Question: I've tried Chart.js, ChartJS.js, Highchart.js, and some straight forward CSS changes with jQuery, and nothing's working right. Here's what I'm hoping to accomplish:

I apologize for my lack of code, and I'm not looking for anyone to build me a solution. I'm not having any luck with Google and I'm out of creative ideas. Could anyone offer a suggestion or point me towards a possible solution?
Thanks
Update: here's an attempt to use rotate()
'''
<div id="spectrumDoughnutWrapper">
<canvas class="chart" id="spectrumDoughnut" width="150" height="150"></canvas>
</div>
buildChart(0);
$('spectrumDoughnut').click(function(){
buildChart(20);
});
function buildChart(degree){
var ctx = document.getElementById("spectrumDoughnut").getContext("2d");
var data = [
{ value: 10, color:"#ad6262" },
{ value: 10, color:"#c26558" },
{ value: 10, color:"#c8896e" },
{ value: 10, color:"#d9bc78" },
{ value: 10, color:"#fdf57a" },
{ value: 10, color:"#b3c78f" },
{ value: 10, color:"#a3b476" },
{ value: 10, color:"#768b69" },
{ value: 10, color:"#6988b0" },
{ value: 10, color:"#698880" },
{ value: 10, color:"#8d95b9" },
{ value: 10, color:"#905e79" }
]
var options = {
//Boolean - Whether we should show a stroke on each segment
segmentShowStroke : true,
//String - The colour of each segment stroke
segmentStrokeColor : "#fff",
//Number - The width of each segment stroke
segmentStrokeWidth : 1,
//The percentage of the chart that we cut out of the middle.
percentageInnerCutout : 75,
//Boolean - Whether we should animate the chart
animation : true,
//Number - Amount of animation steps
animationSteps : 100,
//String - Animation easing effect
animationEasing : "easeOutBounce",
//Boolean - Whether we animate the rotation of the Doughnut
animateRotate : false,
//Boolean - Whether we animate scaling the Doughnut from the centre
animateScale : false
}
ctx.rotate(degree);
new Chart(ctx).Doughnut(data,options);
}
'''
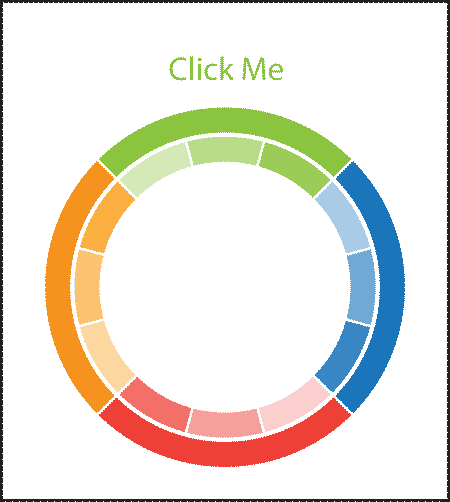
Answer: Rotation around a centerpoint involves 2 context transforms
- translate to the rotation point: context.translate(centerX,centerY);- rotate by a specified radian angle: context.rotate( 90 * Math.PI/180 );
Here's code and a Demo: <URL>
'''
<!doctype html>
<html>
<head>
<link rel="stylesheet" type="text/css" media="all" href="css/reset.css" /> <!-- reset css -->
<script type="text/javascript" src="http://code.jquery.com/jquery.min.js"></script>
<style>
body{ background-color: ivory; }
canvas{border:1px solid red;}
</style>
<script>
$(function(){
var canvas=document.getElementById("canvas");
var ctx=canvas.getContext("2d");
ctx.lineWidth=20;
var PI=Math.PI;
var rotation=0;
var arcs=[];
arcs.push({cx:150,cy:150,radius:100,startAngle:-45,endAngle:45,color:"blue"});
arcs.push({cx:150,cy:150,radius:100,startAngle:45,endAngle:135,color:"red"});
arcs.push({cx:150,cy:150,radius:100,startAngle:135,endAngle:225,color:"gold"});
arcs.push({cx:150,cy:150,radius:100,startAngle:225,endAngle:315,color:"green"});
arcs.push({cx:150,cy:150,radius:75,startAngle:-43,endAngle:-2,color:"blue"});
arcs.push({cx:150,cy:150,radius:75,startAngle:0,endAngle:45,color:"blue"});
arcs.push({cx:150,cy:150,radius:75,startAngle:47,endAngle:88,color:"red"});
arcs.push({cx:150,cy:150,radius:75,startAngle:90,endAngle:135,color:"red"});
arcs.push({cx:150,cy:150,radius:75,startAngle:137,endAngle:180,color:"gold"});
arcs.push({cx:150,cy:150,radius:75,startAngle:182,endAngle:225,color:"gold"});
arcs.push({cx:150,cy:150,radius:75,startAngle:227,endAngle:272,color:"green"});
arcs.push({cx:150,cy:150,radius:75,startAngle:275,endAngle:313,color:"green"});
drawAll();
function drawAll(){
for(var i=0;i<arcs.length;i++){
draw(arcs[i]);
}
}
function draw(a){
ctx.save();
ctx.translate(a.cx,a.cy);
ctx.rotate(rotation*PI/180);
ctx.beginPath();
ctx.arc(0,0,a.radius,a.startAngle*PI/180,a.endAngle*PI/180);
ctx.strokeStyle=a.color;
ctx.stroke();
ctx.restore();
}
$("#rotate").click(function(){
rotation+=90;
drawAll();
});
}); // end $(function(){});
</script>
</head>
<body>
<button id="rotate">Rotate</button>
<canvas id="canvas" width=300 height=300></canvas>
</body>
</html>
'''
Here's some untested-probably-needs-tweaking code to determine if x,y is inside an arc
'''
var arc1={
cx:0,
cy:0,
innerRadius:50,
outerRadius:70,
startAngle:0,
endAngle:Math.PI
}
function isPointInArc(x,y,arc){
var dx=x-arc.cx;
var dy=y-arc.cy;
var dxy=dx*dx+dy*dy;
// test if x,y is between the inner and outer radii of the arc
var rrOuter=arc.outerRadius*arc.outerRadius;
var rrInner=arc.innerRadius*arc.innerRadius;
if(dxy<rrInner || dxy>rrOuter){return(false);}
// test if the angle of xy to centerpoint is inside the arc angle
var angle=(Math.atan2(dy,dx)+PI2)%PI2;
return(angle>=arc.startAngle && angle<=arc.endAngle);
}
'''
Good luck with your project!